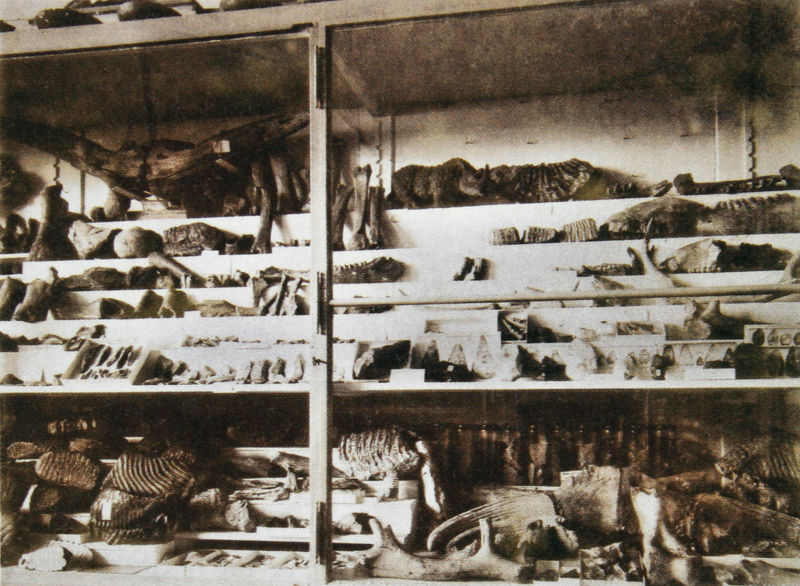
Titel: Vitrine der "Prähistorischen Abteilung" der wissenschaftlichen Sammlung von Gabriel von Max
Standort: Mannheim
Institution: Reiß-Engelhorn Museen
Schlagwörter: schatten, weiß, grau, licht, schwarz, tier, tiere, flaschen, regal, horn, stufen, foto, fotografie, photographie, knochen, scheibe, schwarz weiß, vitrine, kasten, photo, ausstellung, skelett, sammlung, kabinett, hörner, geweih, aufnahme, gerippe, aufbau, institut, kadaver, überladen, präparate, versteinerungen, gabriel von max, stellagen, von max; gabriel